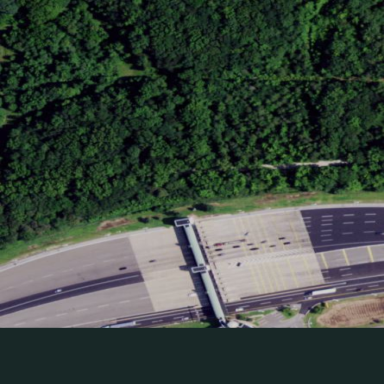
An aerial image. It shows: Building with toll booth.